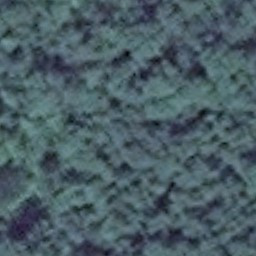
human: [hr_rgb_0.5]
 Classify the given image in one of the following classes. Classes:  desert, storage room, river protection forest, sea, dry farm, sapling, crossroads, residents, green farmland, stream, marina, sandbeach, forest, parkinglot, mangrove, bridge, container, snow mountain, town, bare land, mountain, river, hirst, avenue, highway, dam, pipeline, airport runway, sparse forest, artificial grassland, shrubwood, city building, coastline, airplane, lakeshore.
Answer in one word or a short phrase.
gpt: forest